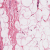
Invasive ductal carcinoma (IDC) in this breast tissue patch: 0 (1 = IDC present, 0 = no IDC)